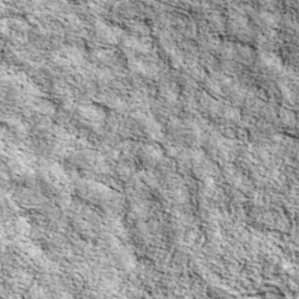
Label: non_frost